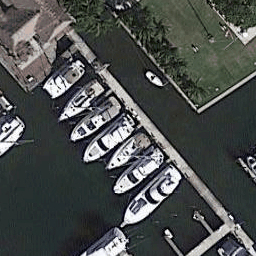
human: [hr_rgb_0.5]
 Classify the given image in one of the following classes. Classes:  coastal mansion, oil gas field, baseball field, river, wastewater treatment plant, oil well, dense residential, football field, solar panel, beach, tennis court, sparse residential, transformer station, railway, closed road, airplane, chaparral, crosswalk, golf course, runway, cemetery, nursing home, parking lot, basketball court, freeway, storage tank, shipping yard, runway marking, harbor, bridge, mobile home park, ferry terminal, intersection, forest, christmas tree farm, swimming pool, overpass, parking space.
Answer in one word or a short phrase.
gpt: harbor